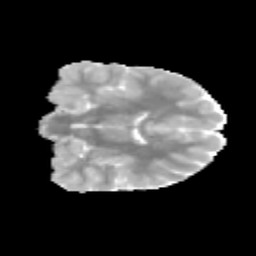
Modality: MD
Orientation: coronal
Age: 12
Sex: male
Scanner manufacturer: siemens
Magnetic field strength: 3 T
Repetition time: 3.8 s
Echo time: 0.07 s